Question: I'm trying to debug a problem which shows up under IIS7 using an application pool configured for .NET 4. My Visual Studio ASP.NET Development Server says it is using 2.0.50727.5456.

I'd like to debug this out of VS so I'd like the .NET versions to match. I've found info on setting ports but there was no version setting nearby. And I couldn't find anything under the the menu item in VS either.
Is there any way to configure the ASP.NET Development Server's .NET version?
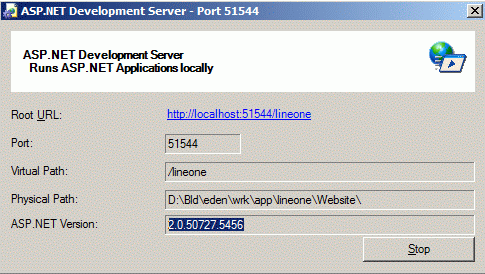
Answer: Check the 'targetFramework' attribute of your <URL> in your 'web.config'. If it's missing, add the attribute, and try setting it to '4.0'.
If you're using a web application project (not a web site), try checking the project settings and look for Target Framework.